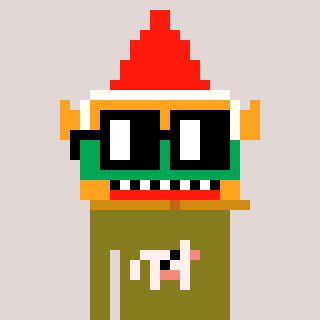
a pixel art character with square black glasses, a gnome-shaped head and a gunk-colored body on a warm background